Field crop: maize
Growth stage: 2
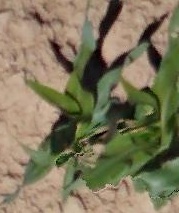
Species: maize